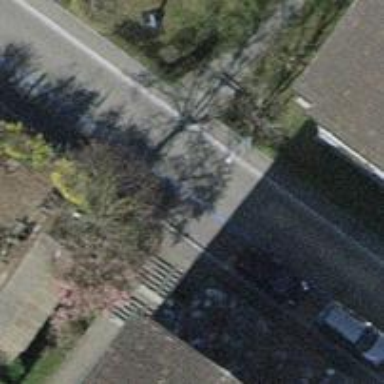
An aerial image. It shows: Footway with cobblestone surface.